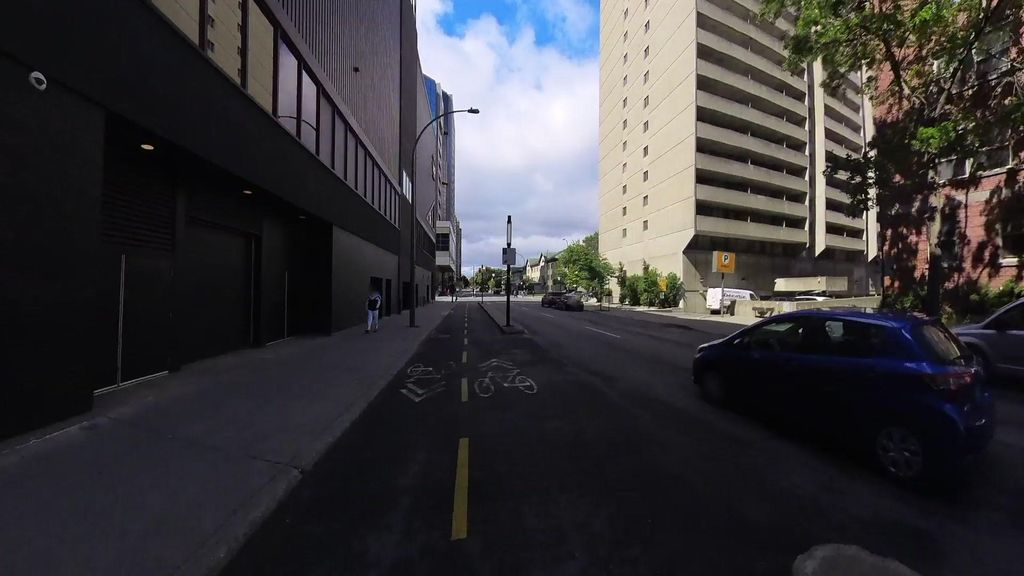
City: montreal